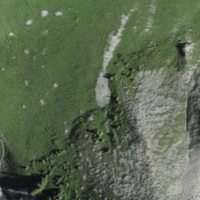
EUNIS habitat code: 23
Species observed at this site:
Dryas octopetala